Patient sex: F
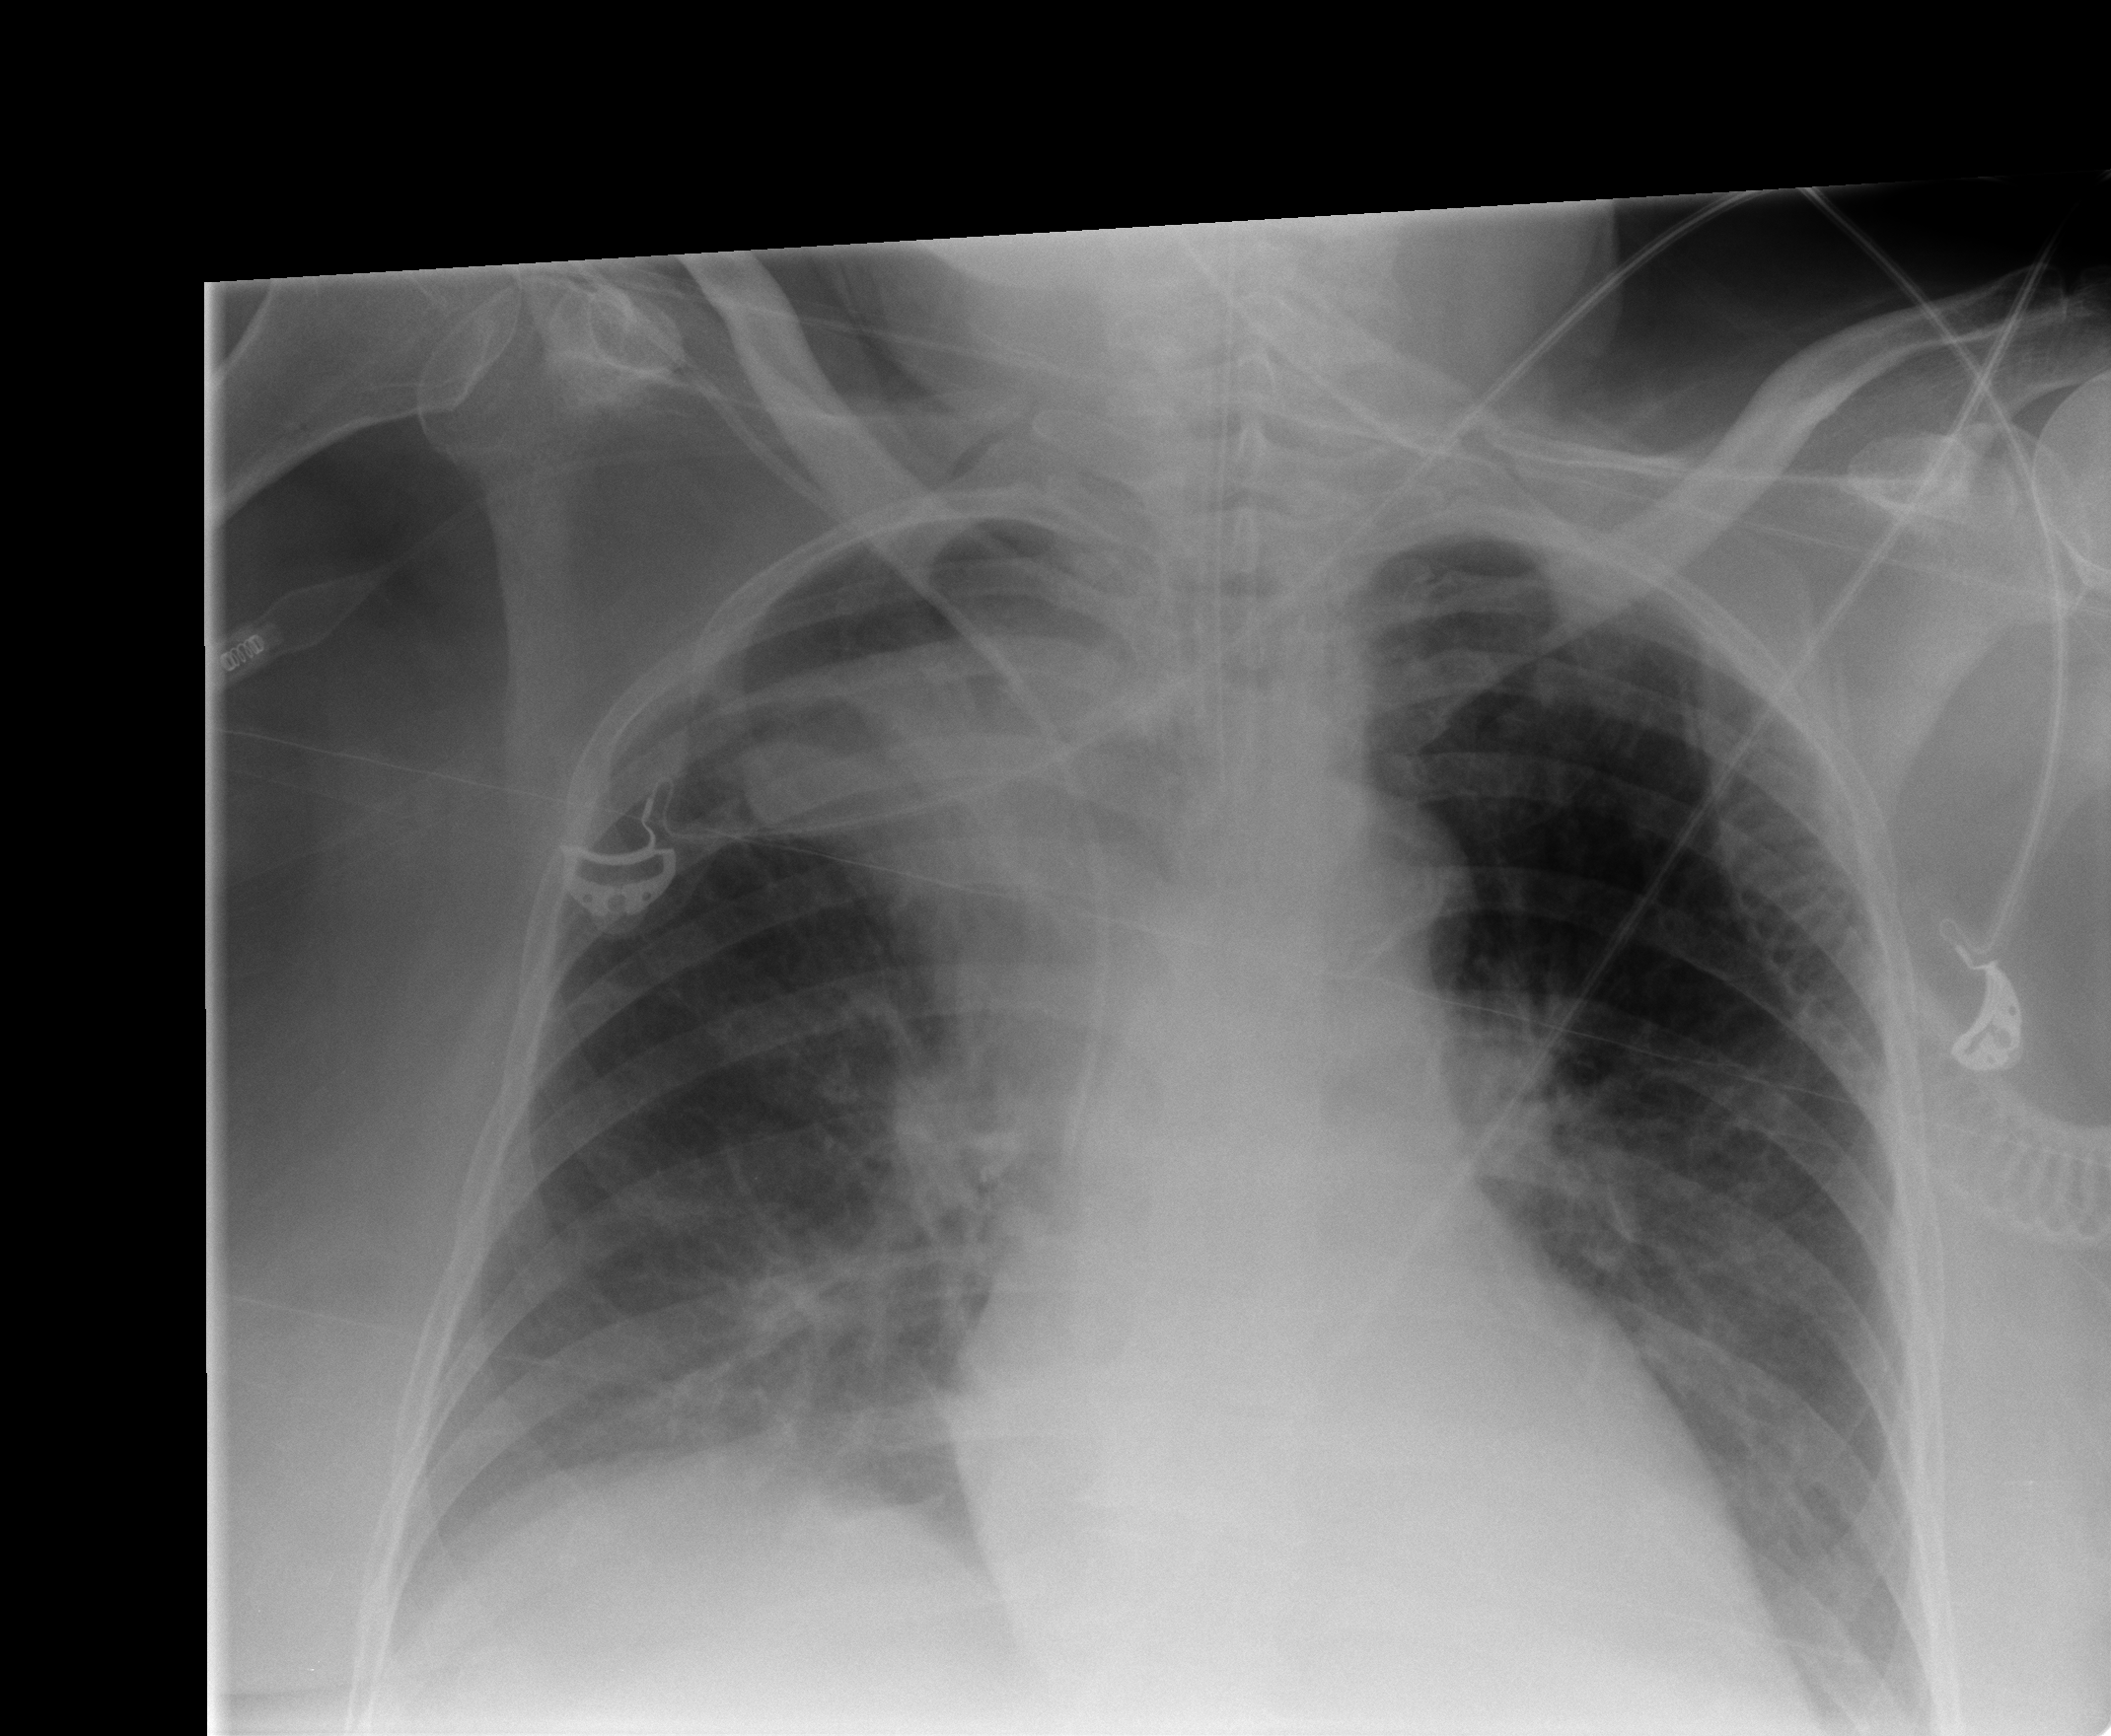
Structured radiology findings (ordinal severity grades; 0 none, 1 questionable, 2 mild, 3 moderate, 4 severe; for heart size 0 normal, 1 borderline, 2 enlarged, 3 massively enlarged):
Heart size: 0
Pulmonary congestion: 0
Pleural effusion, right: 2
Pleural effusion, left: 3
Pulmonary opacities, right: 0
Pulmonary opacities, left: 0
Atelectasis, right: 2
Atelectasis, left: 0